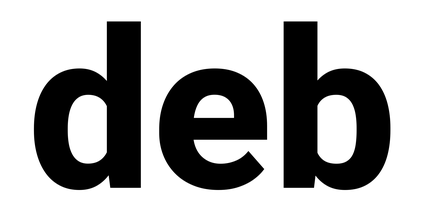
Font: Roboto_ExtraBold